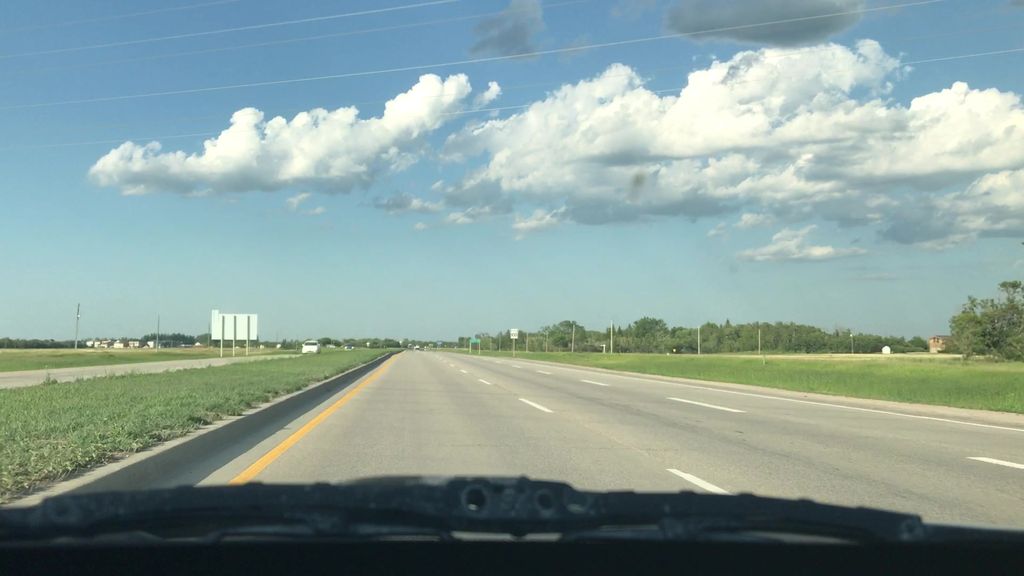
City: winnipeg